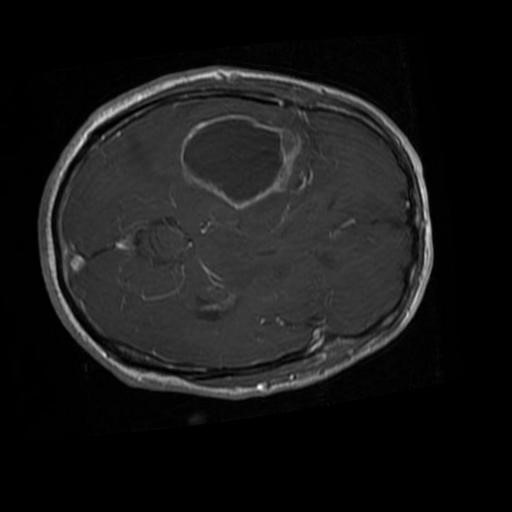
Label: brain_glioma